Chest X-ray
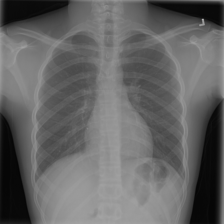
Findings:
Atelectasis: negative
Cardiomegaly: negative
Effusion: negative
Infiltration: negative
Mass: negative
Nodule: negative
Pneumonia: negative
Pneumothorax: negative
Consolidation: negative
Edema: negative
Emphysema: negative
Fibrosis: negative
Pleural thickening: negative
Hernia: negative